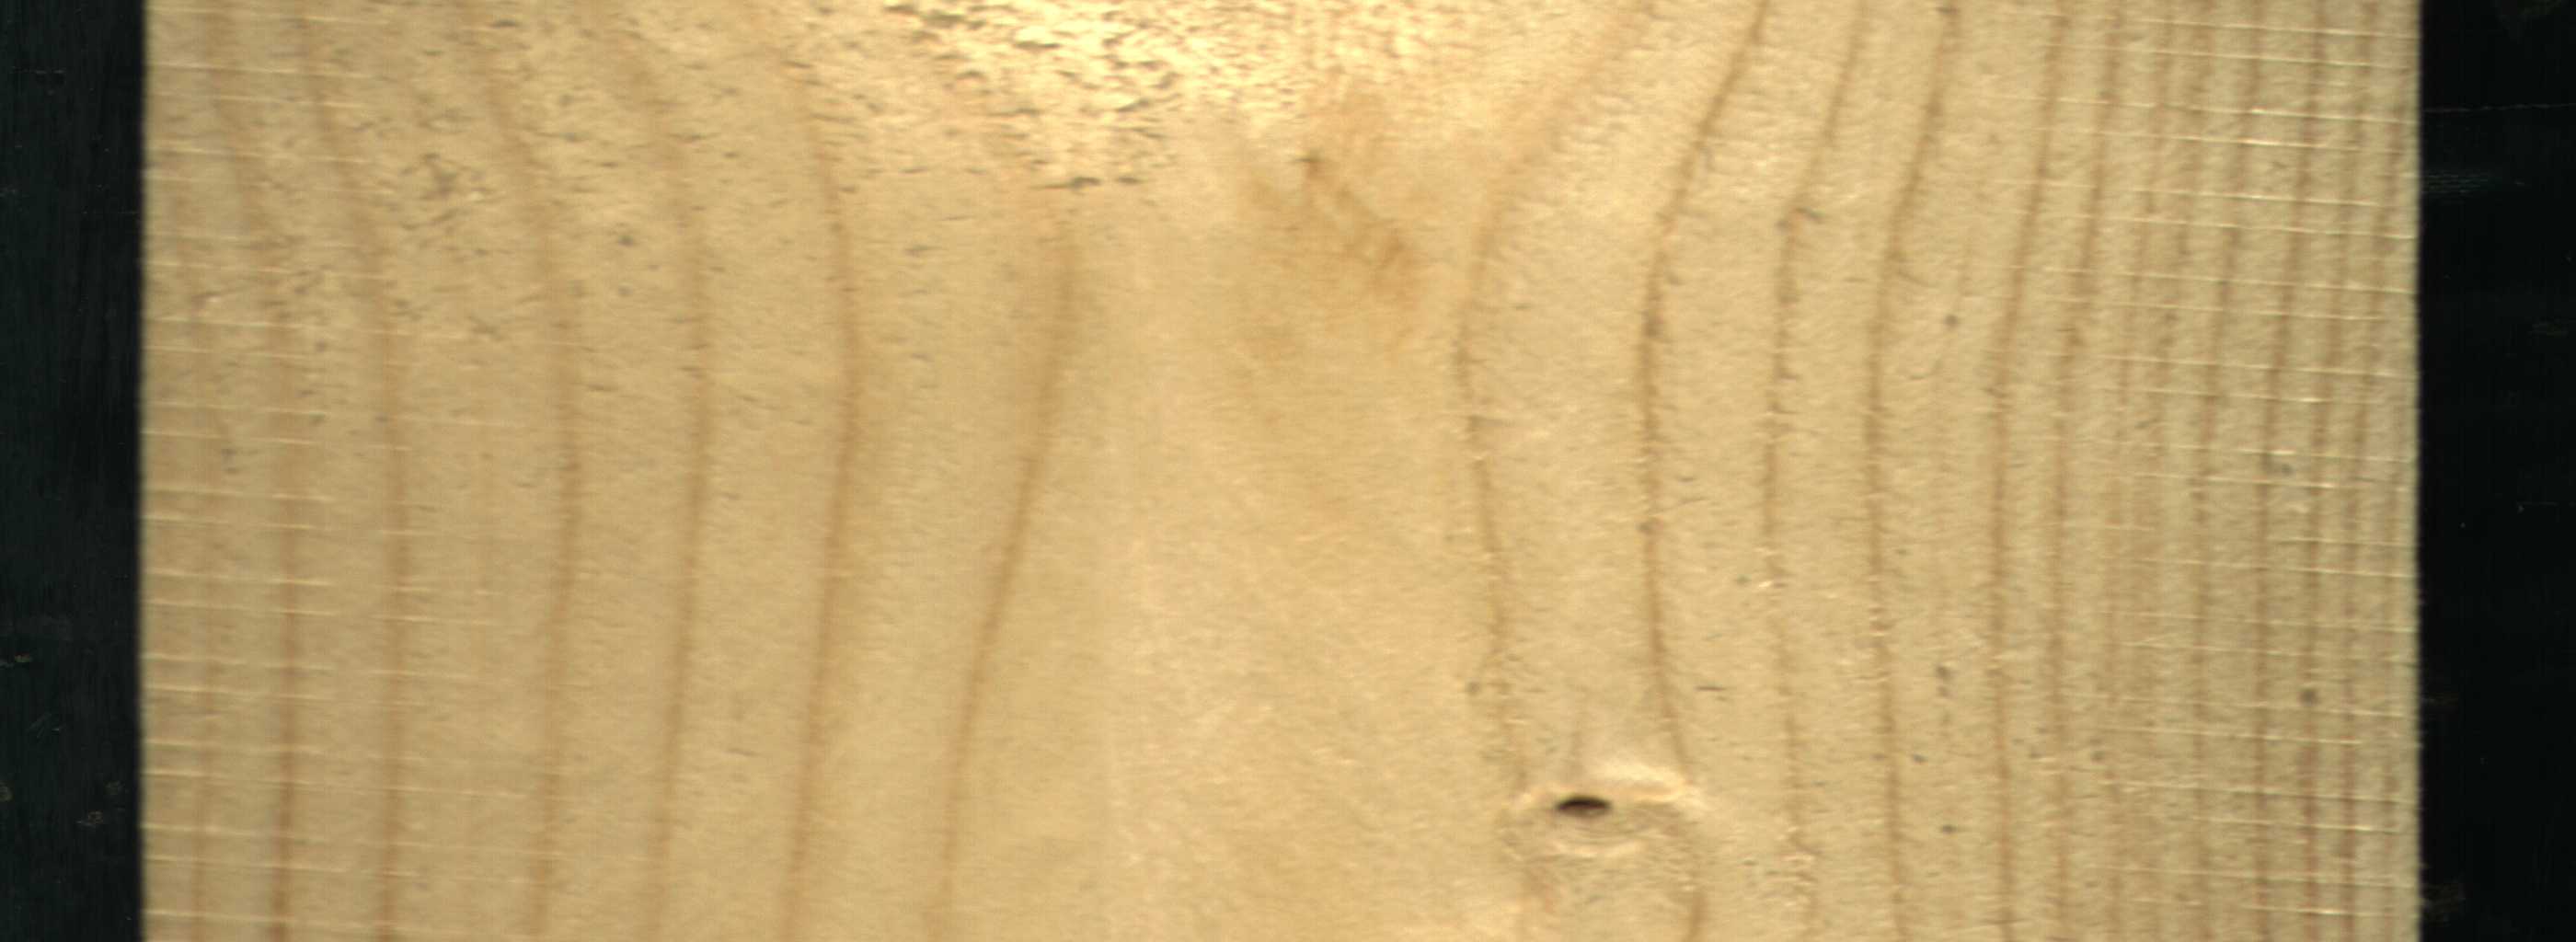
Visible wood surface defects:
Dead_Knot